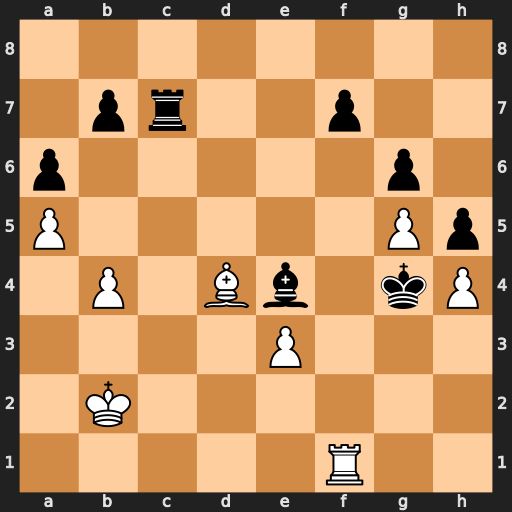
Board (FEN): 8/1pr2p2/p5p1/P5Pp/1P1Bb1kP/4P3/1K6/5R2
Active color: w
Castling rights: -
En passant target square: -
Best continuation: Rf4+ Kh3 Rxe4